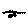
Label: fish